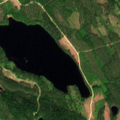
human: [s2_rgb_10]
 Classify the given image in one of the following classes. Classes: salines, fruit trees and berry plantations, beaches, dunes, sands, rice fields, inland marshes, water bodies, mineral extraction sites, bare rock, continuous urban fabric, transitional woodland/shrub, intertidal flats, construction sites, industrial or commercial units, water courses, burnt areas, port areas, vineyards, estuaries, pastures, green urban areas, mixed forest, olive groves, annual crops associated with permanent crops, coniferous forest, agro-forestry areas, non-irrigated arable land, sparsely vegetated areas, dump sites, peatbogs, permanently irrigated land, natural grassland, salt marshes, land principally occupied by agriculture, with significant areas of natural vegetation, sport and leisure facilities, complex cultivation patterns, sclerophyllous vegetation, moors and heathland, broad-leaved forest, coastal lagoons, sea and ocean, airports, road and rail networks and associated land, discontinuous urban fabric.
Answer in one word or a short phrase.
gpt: coniferous forest, mixed forest, transitional woodland/shrub, water bodies